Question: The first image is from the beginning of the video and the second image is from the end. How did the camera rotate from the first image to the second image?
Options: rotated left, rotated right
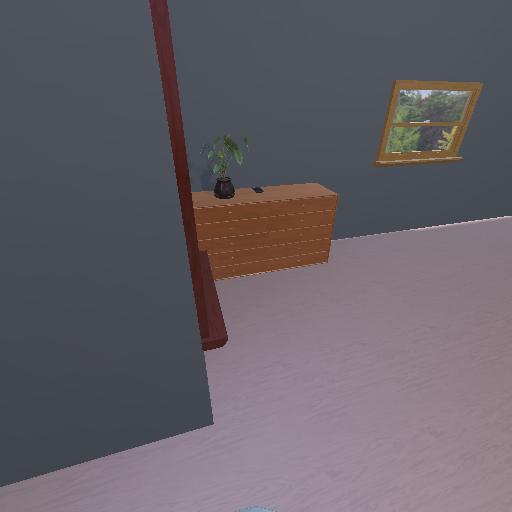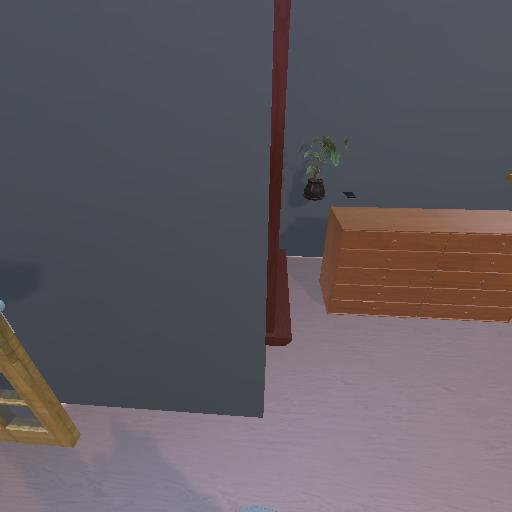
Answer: rotated left